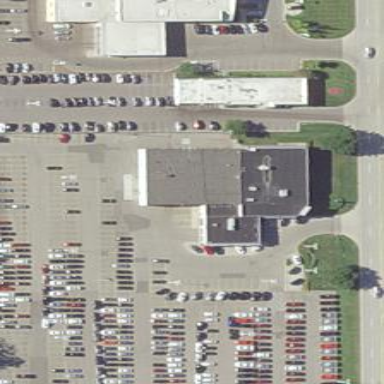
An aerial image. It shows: Building housing car shop.